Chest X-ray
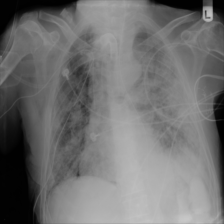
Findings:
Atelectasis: negative
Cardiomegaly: negative
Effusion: negative
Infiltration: negative
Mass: negative
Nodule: negative
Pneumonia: negative
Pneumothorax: positive
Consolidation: negative
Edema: negative
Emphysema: negative
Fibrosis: negative
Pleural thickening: negative
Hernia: negative